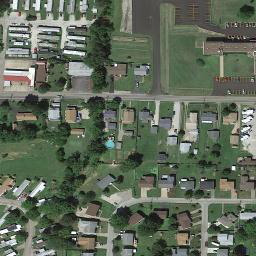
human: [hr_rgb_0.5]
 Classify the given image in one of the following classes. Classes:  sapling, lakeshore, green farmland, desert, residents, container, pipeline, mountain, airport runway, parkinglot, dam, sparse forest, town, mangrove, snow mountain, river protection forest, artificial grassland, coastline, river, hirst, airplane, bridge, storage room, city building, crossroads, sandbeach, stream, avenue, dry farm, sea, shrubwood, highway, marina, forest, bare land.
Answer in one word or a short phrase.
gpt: town